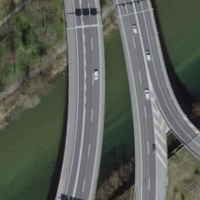
EUNIS habitat code: 57
Species observed at this site:
Milvus migrans